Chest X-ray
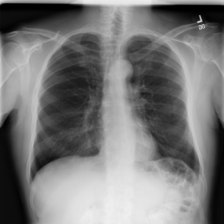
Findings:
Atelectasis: negative
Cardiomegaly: negative
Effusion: negative
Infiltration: negative
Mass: negative
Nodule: negative
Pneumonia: negative
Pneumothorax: negative
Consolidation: negative
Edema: negative
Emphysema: negative
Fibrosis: negative
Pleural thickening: negative
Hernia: negative